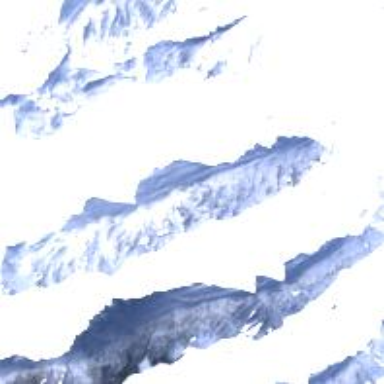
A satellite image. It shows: Majestic glacier in the distance.